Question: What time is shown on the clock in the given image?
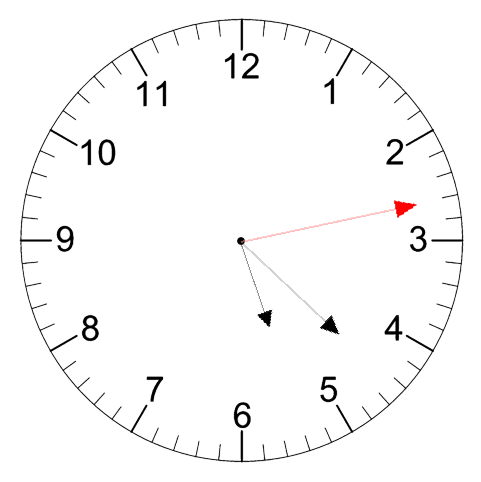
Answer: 05:22:13